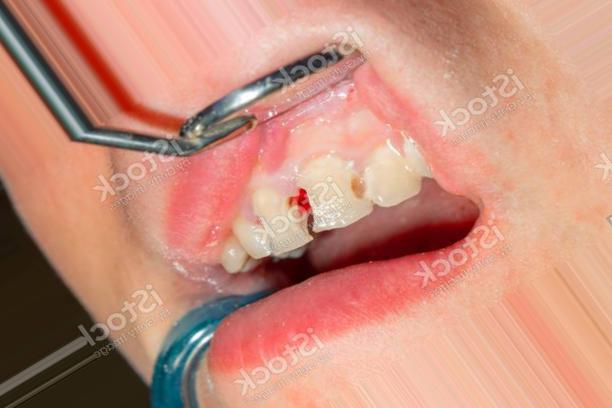
Condition: Caries